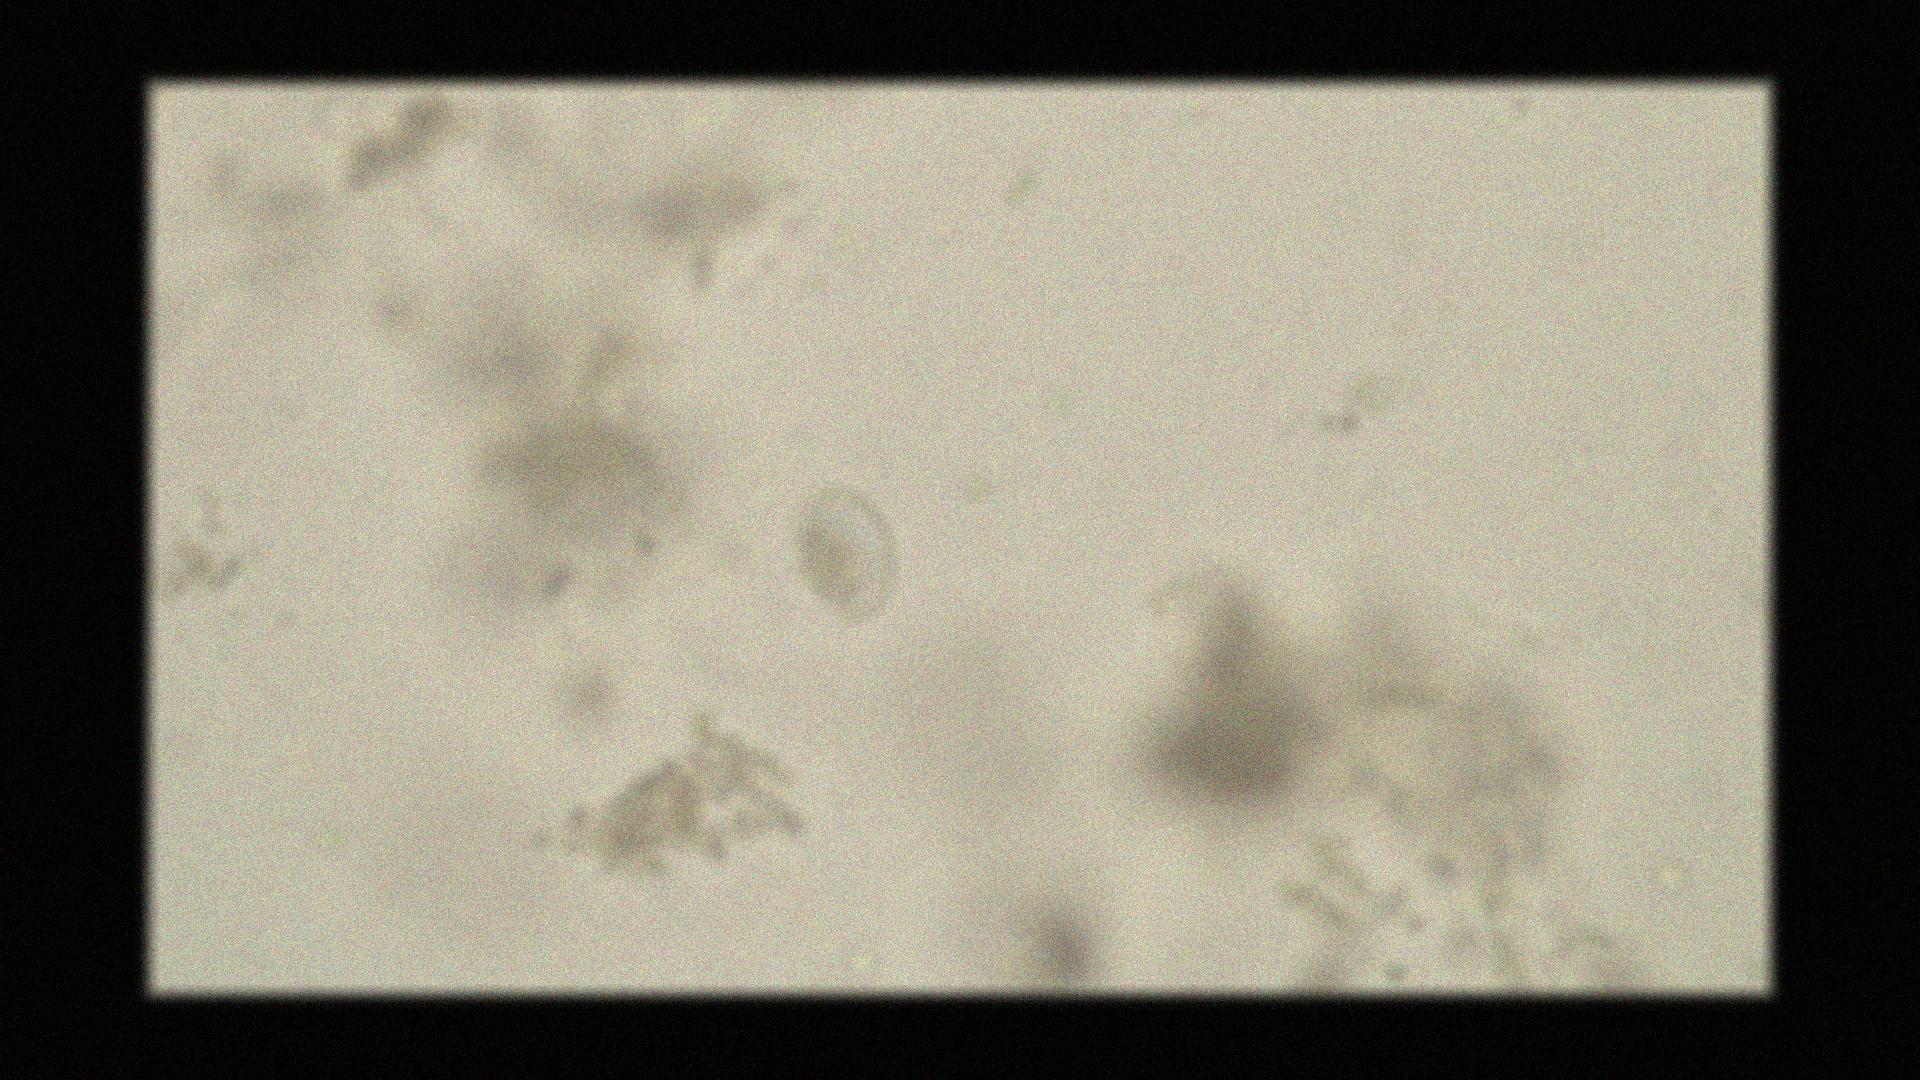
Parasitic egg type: Hymenolepis nana